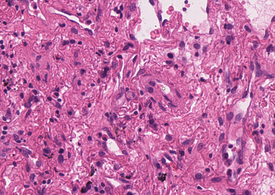
Tumor epithelial tissue: no
Tumor-associated stroma tissue: yes
Normal tissue: no